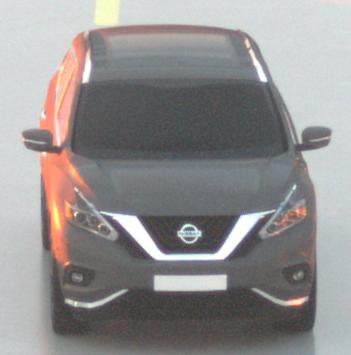
Make: Nissan
Model: Murano
Detailed model: Gen. 3 Z52
Model produced from: 2015
Doors: 5
Color: gray
Road condition: wet road
Daytime: sunrise or sunset
Contrast: medium contrast